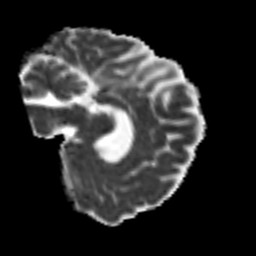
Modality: MD
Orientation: sagittal
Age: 40
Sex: female
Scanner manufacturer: siemens
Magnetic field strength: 3 T
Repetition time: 7.3 s
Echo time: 0.087 s